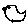
Label: bird